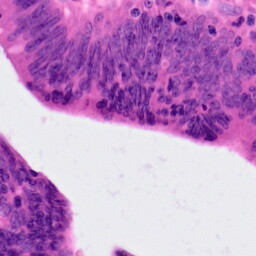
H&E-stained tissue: Colon